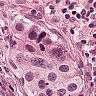
Metastatic tissue present: yes